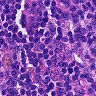
Metastatic tissue present: no